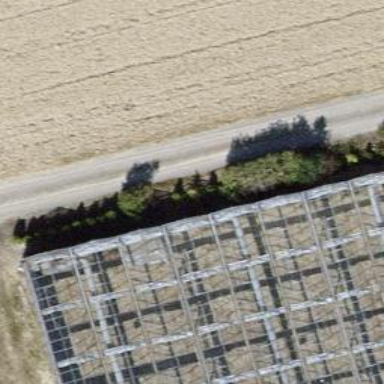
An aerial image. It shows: Row of trees in natural setting.